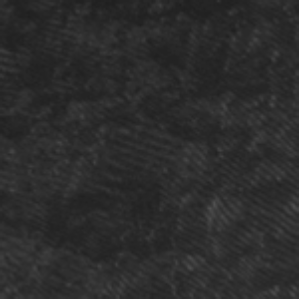
Label: frost